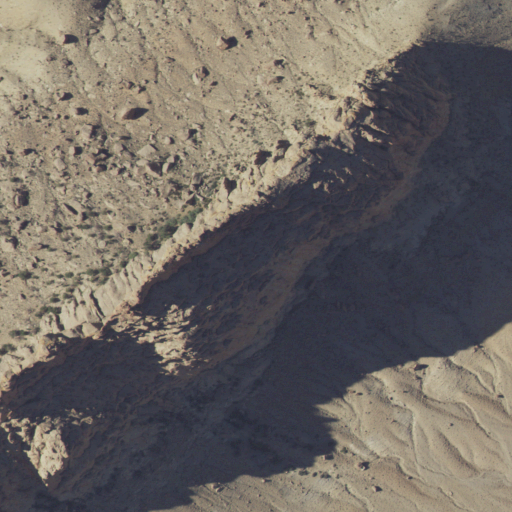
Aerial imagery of mountain in New Mexico named Mitten Rock containing shrub, grassland, barren land, and open water